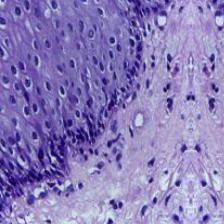
Diagnosis: Normal